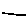
Label: line